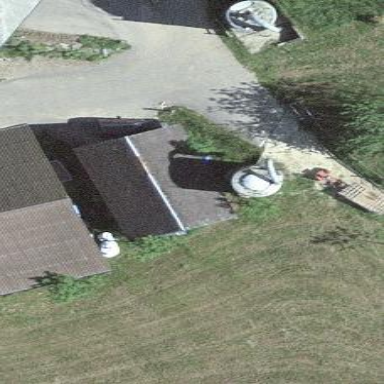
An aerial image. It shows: Garage.